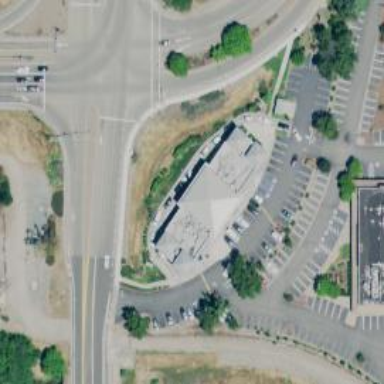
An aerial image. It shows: Convenience shop.